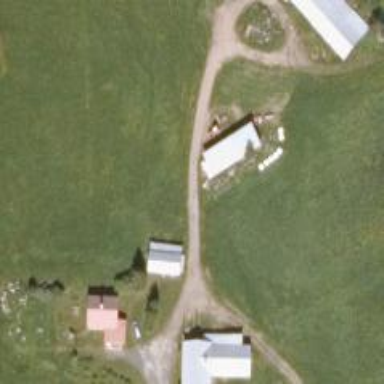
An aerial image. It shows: Farmyard area.